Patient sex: M
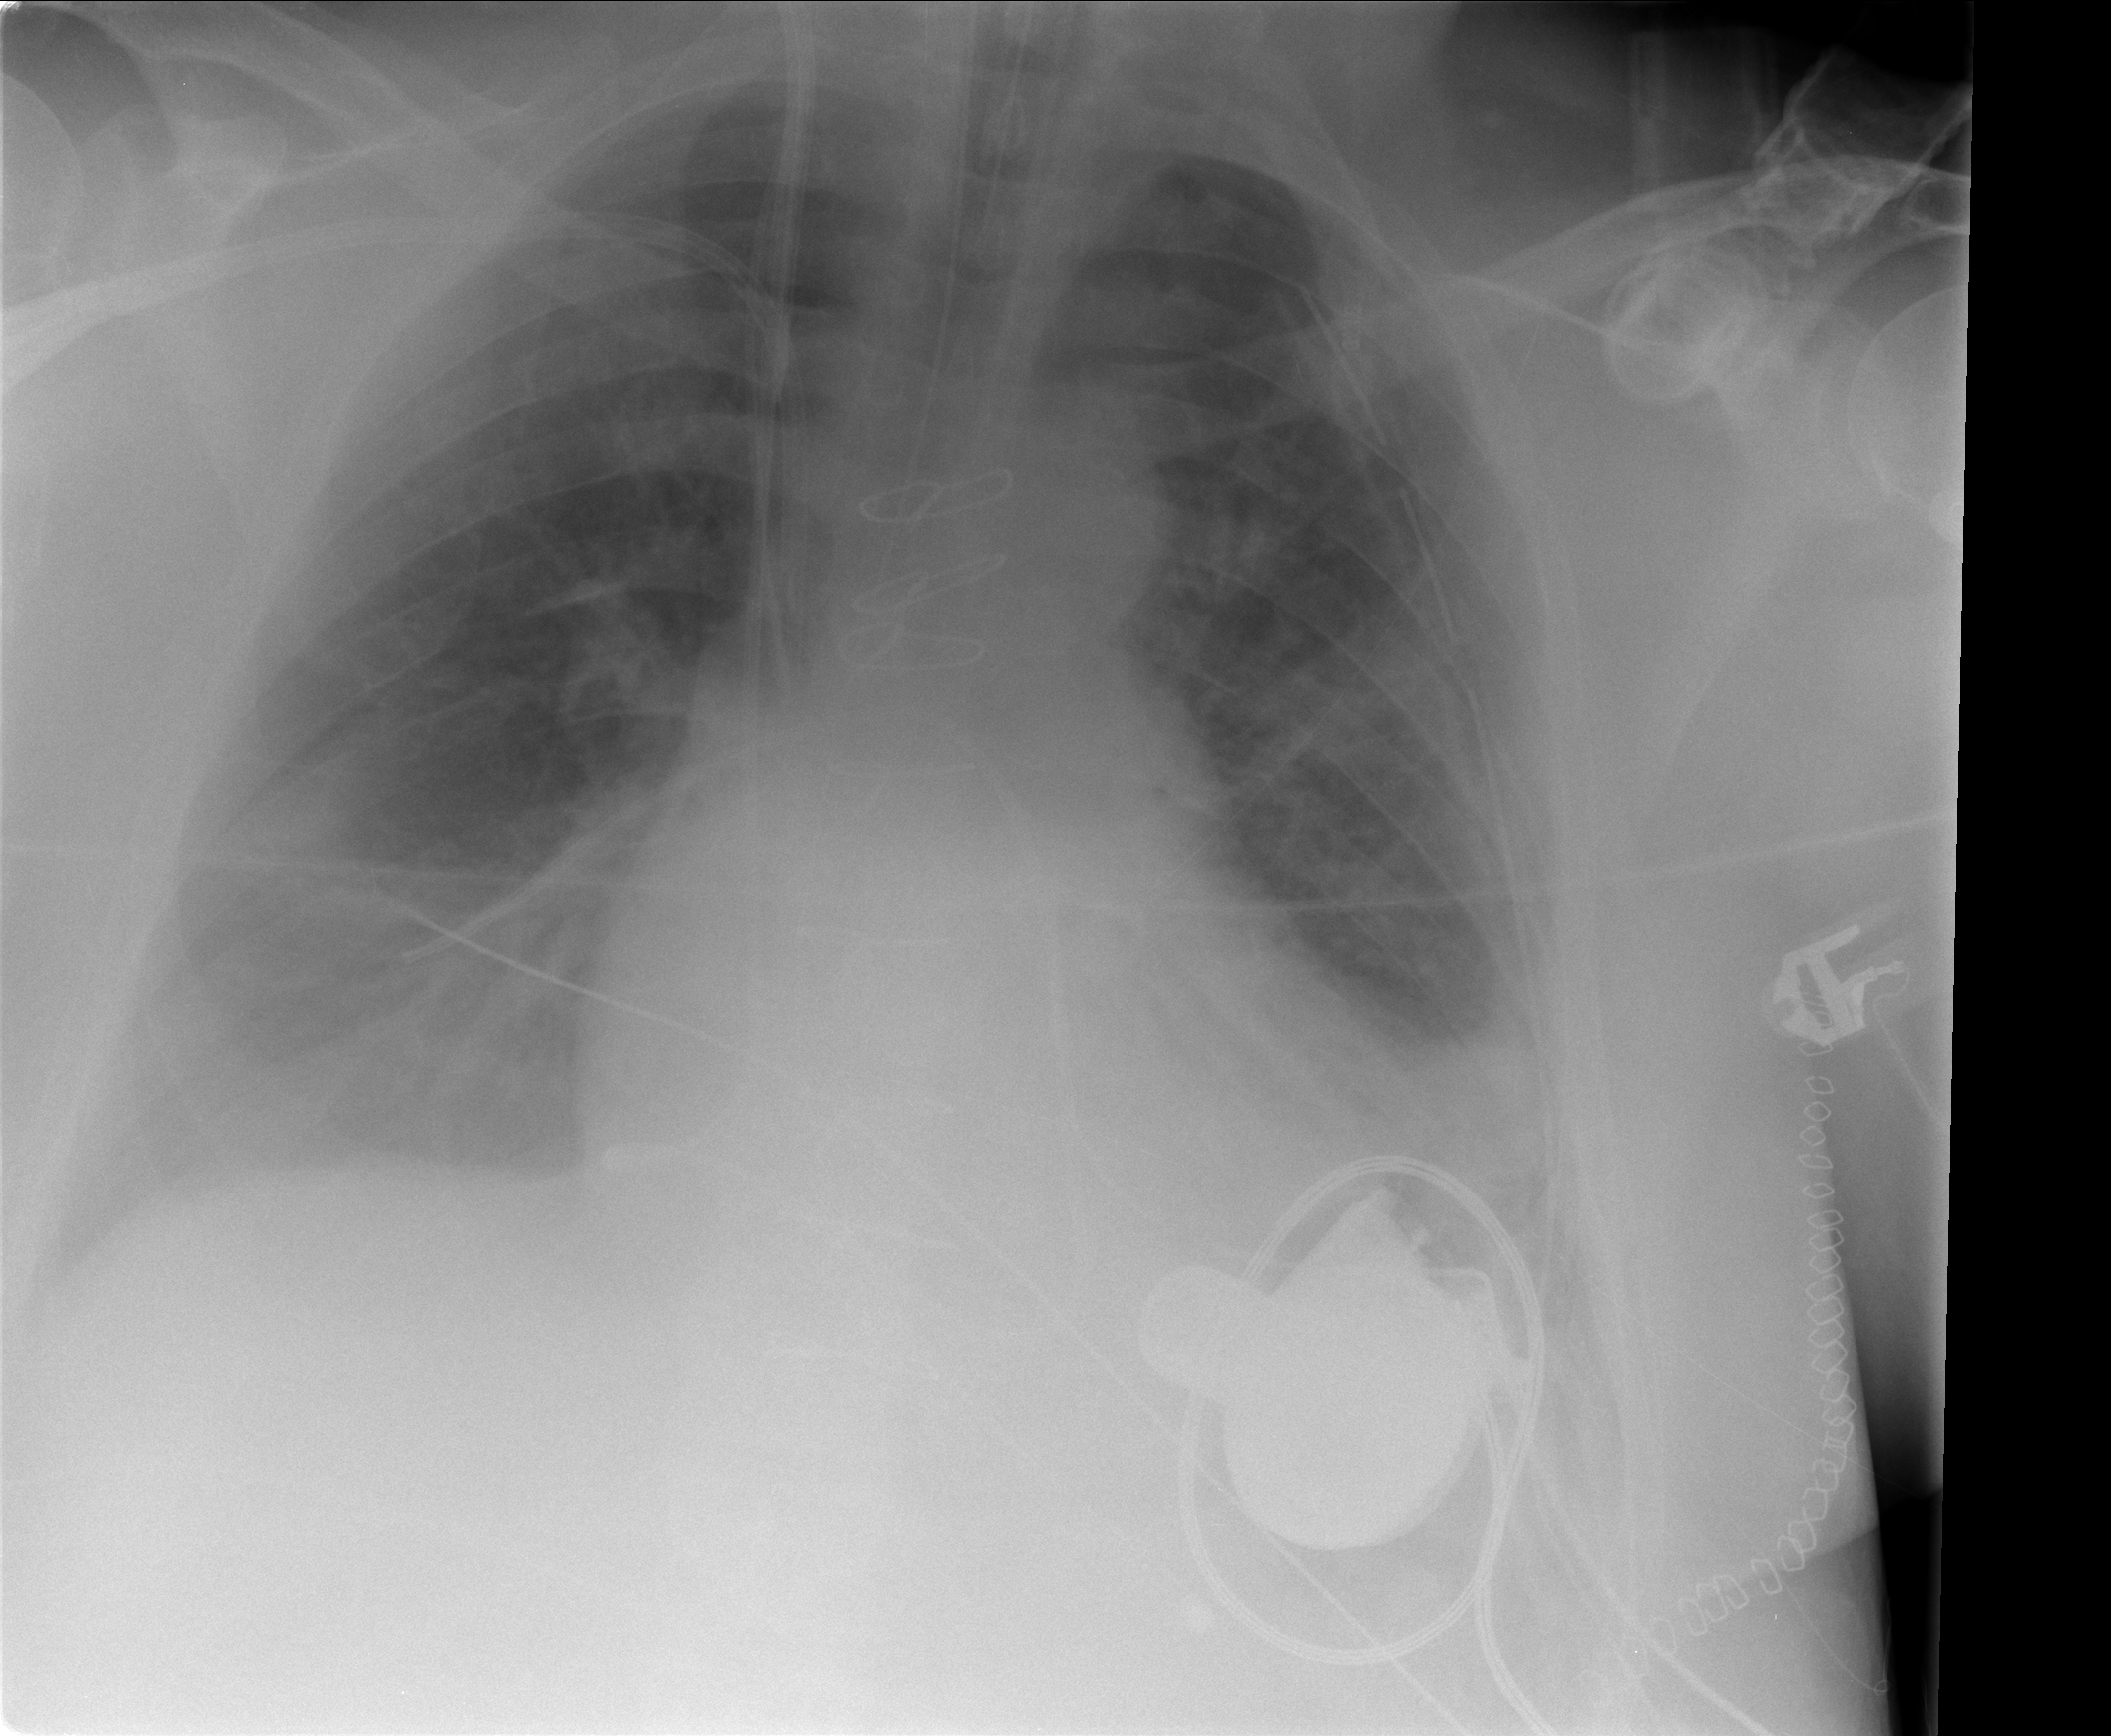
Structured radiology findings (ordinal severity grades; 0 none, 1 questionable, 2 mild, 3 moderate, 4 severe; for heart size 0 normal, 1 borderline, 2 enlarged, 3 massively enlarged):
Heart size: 2
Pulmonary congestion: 2
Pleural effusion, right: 2
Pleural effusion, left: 0
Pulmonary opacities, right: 0
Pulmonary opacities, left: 2
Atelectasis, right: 2
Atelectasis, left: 2